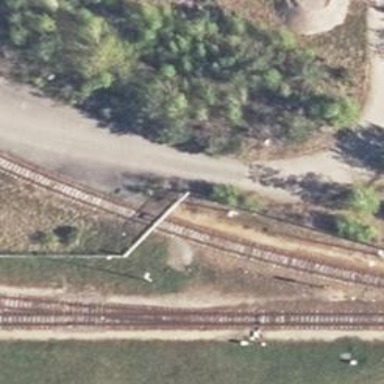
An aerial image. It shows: Railway yard with electrified contact lines.